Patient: sex F, age 75
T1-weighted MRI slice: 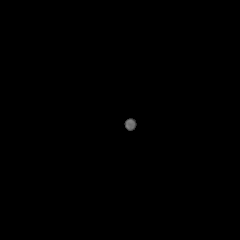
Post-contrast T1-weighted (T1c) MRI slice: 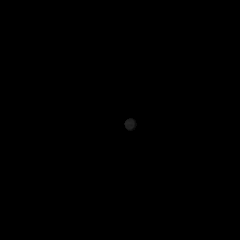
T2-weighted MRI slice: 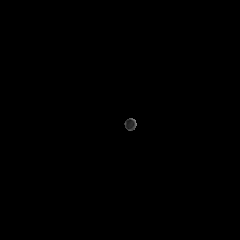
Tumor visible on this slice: no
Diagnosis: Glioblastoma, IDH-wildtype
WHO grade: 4